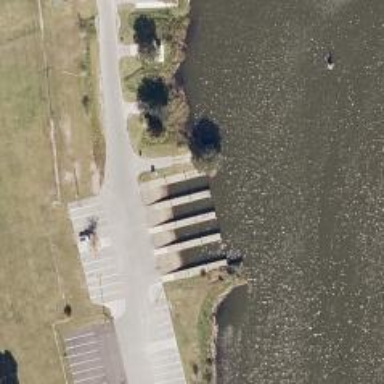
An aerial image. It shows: Slipway on service road for leisure land activities.